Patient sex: M
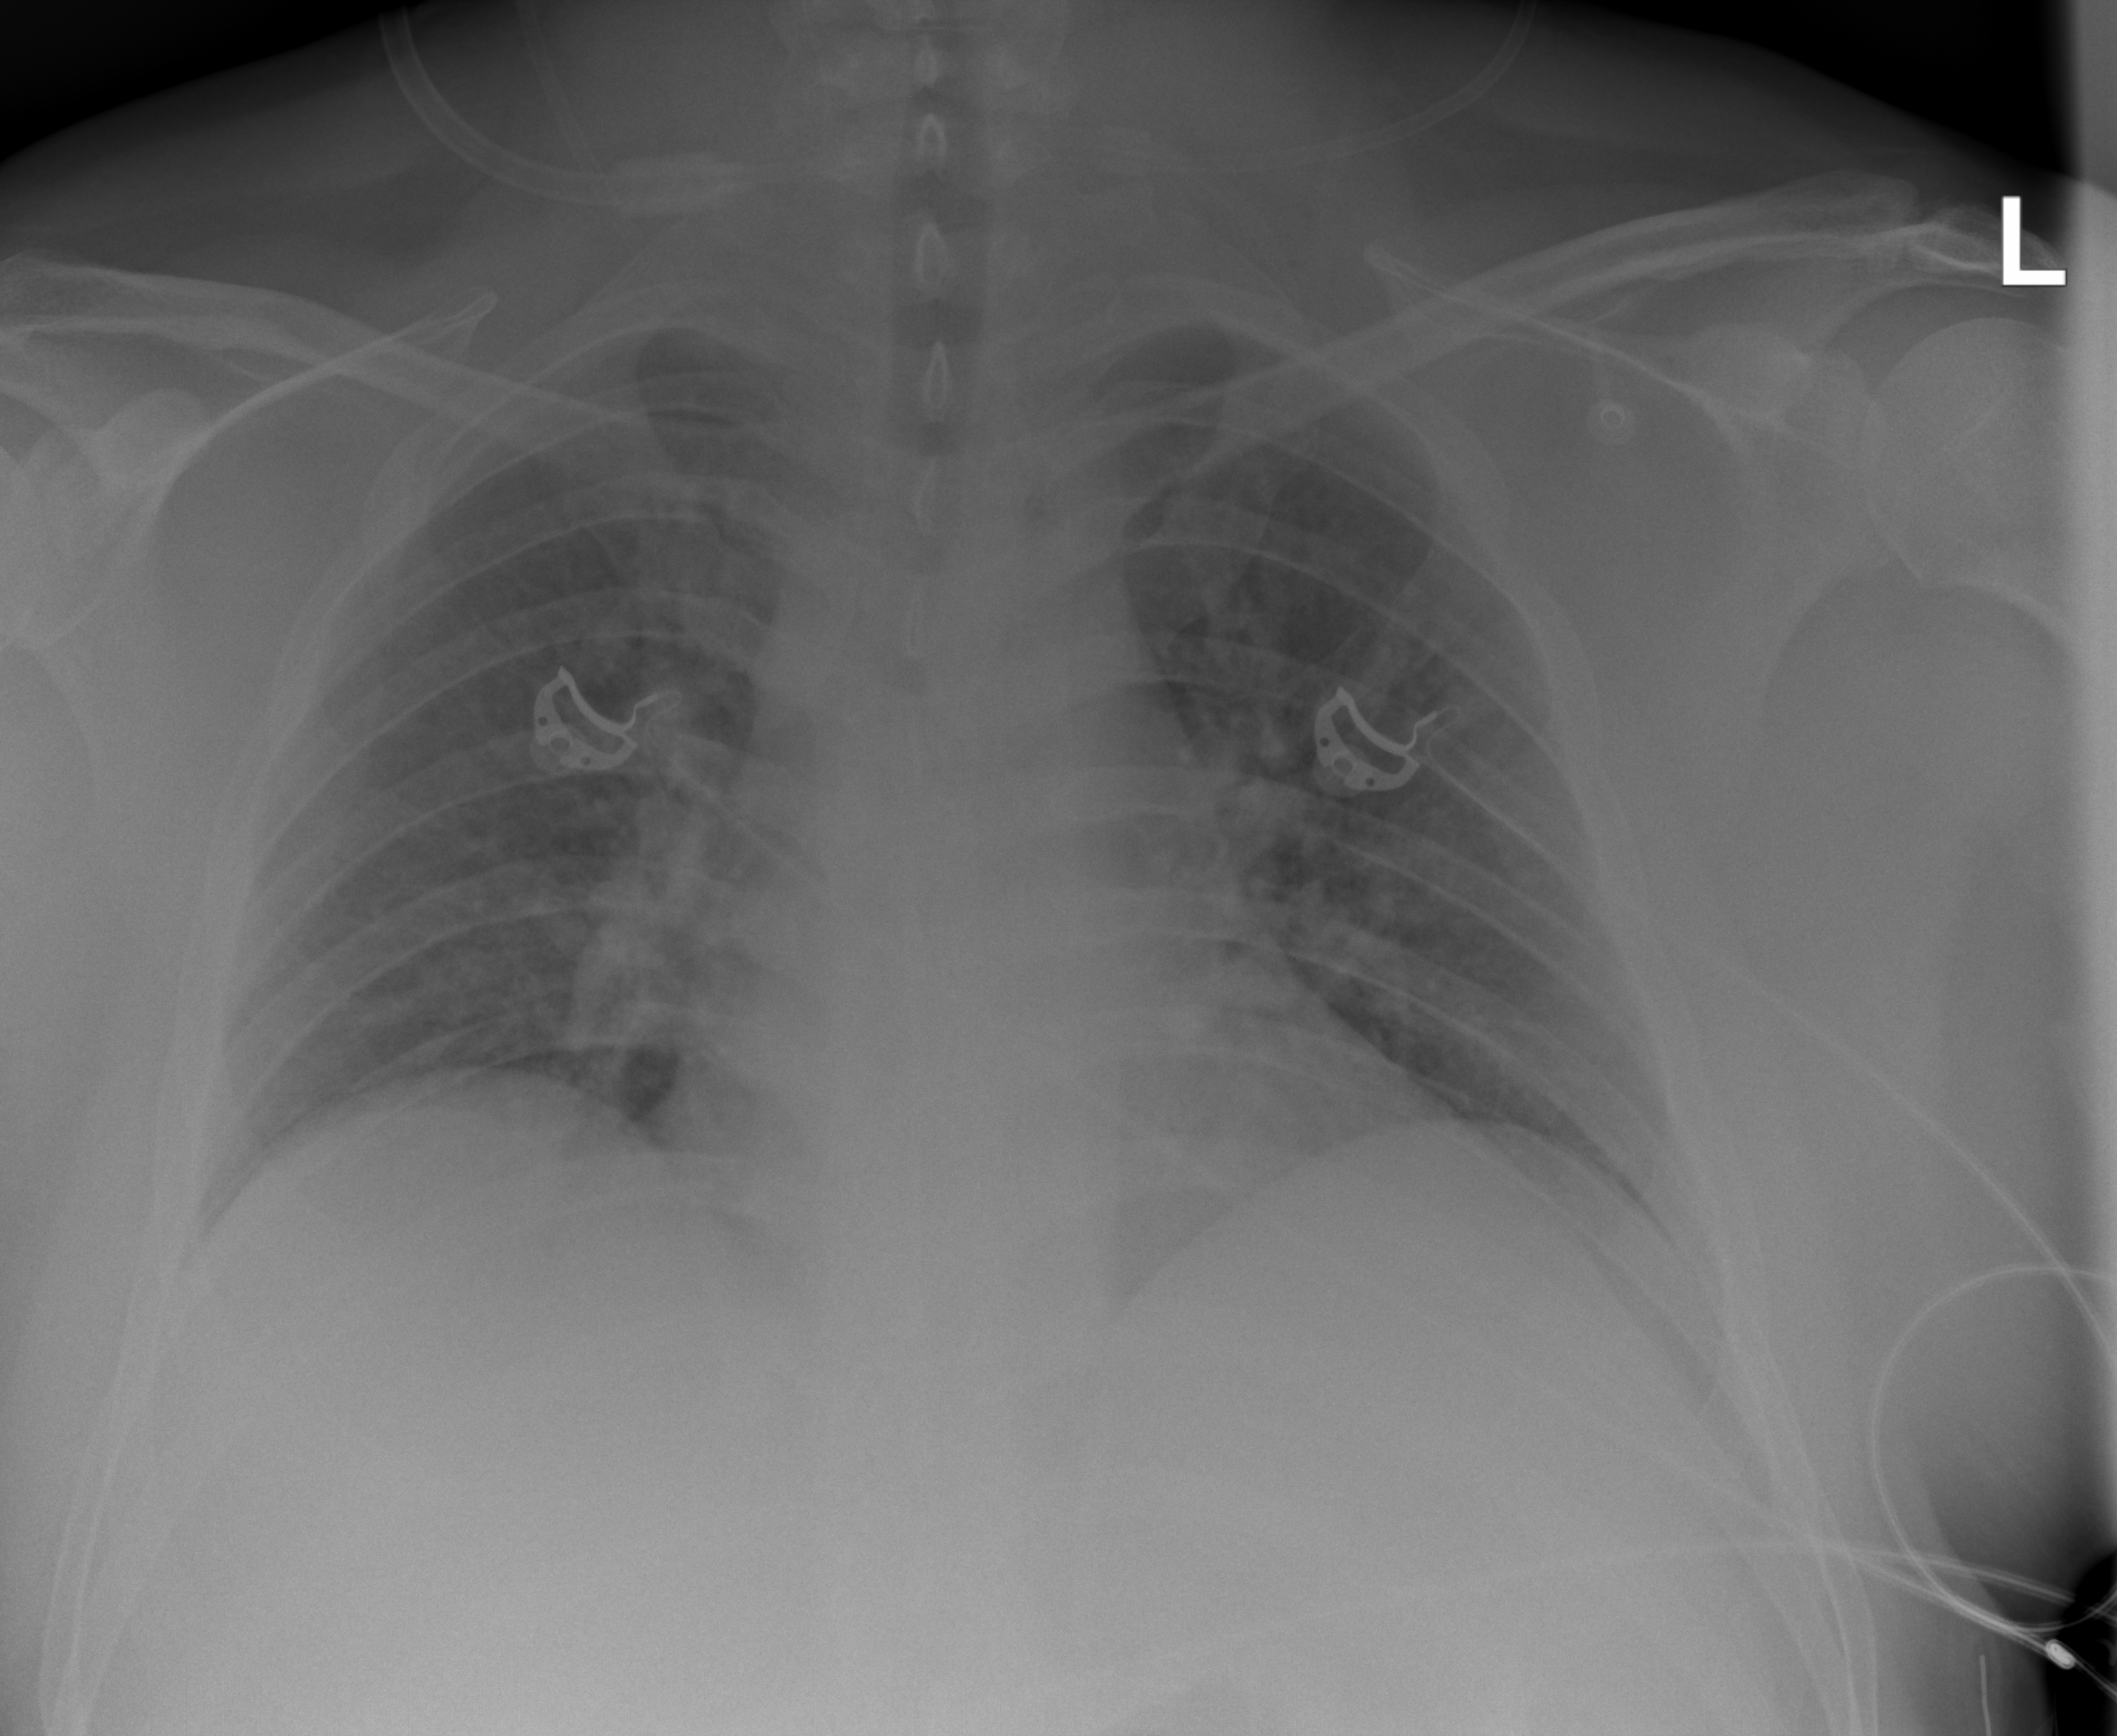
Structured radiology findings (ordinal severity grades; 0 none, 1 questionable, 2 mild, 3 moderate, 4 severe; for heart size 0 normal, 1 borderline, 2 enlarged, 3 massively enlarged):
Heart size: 2
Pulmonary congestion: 2
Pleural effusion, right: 0
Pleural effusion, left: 0
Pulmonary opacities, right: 0
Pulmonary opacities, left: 0
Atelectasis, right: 0
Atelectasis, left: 0